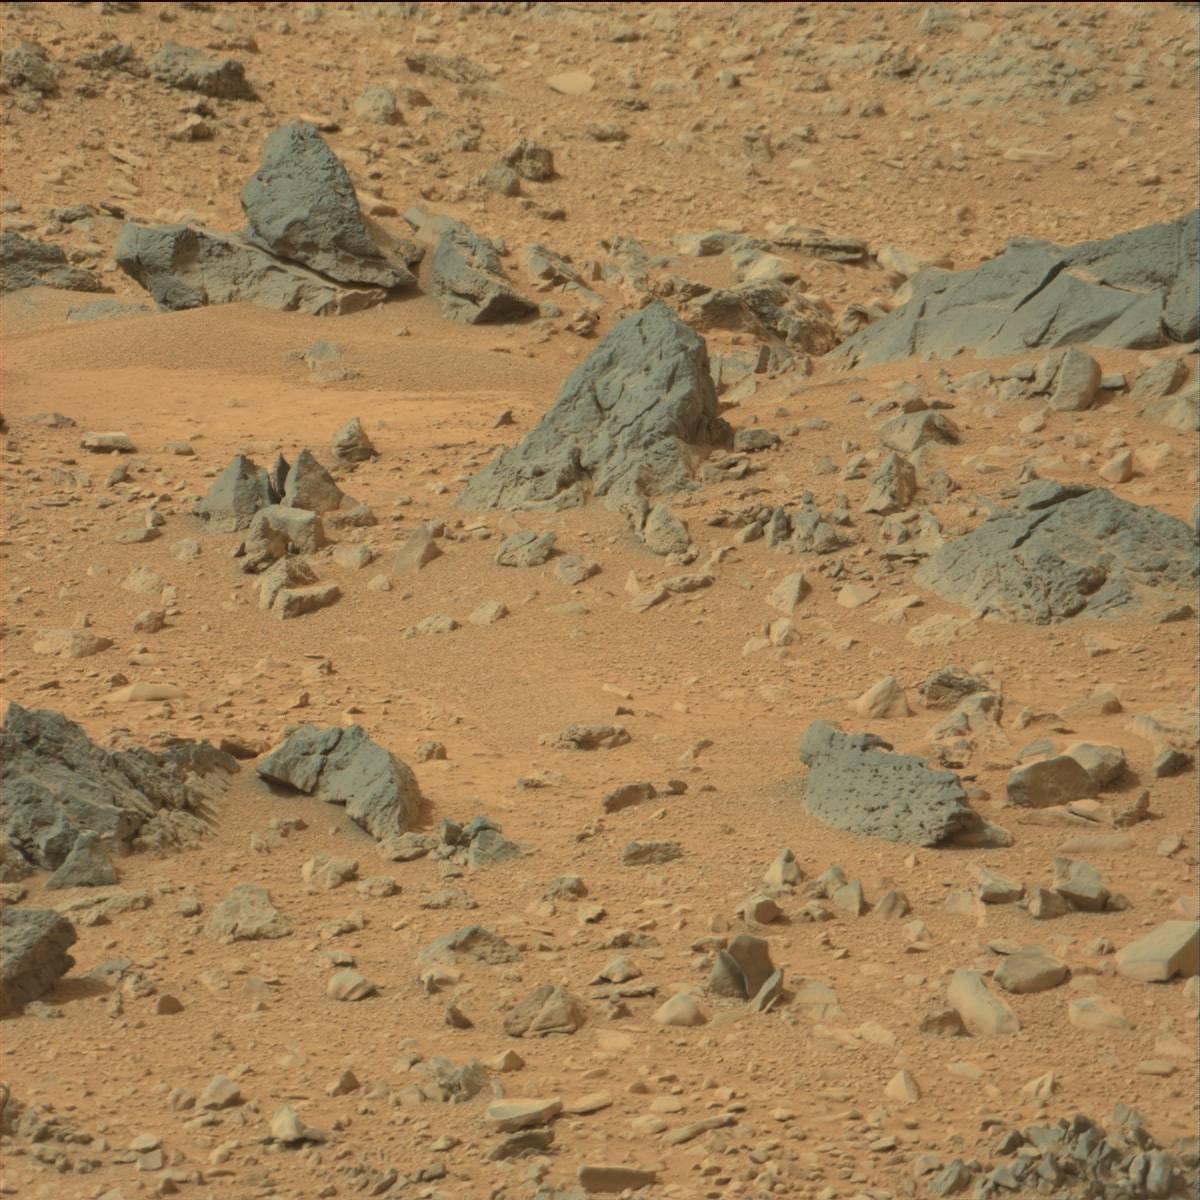
Terrain classes present: Bedrock, Sand / Soil